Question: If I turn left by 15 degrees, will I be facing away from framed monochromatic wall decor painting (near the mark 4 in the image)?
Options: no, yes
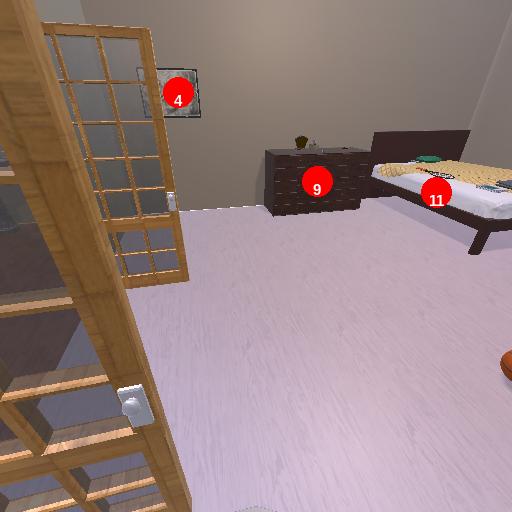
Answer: no